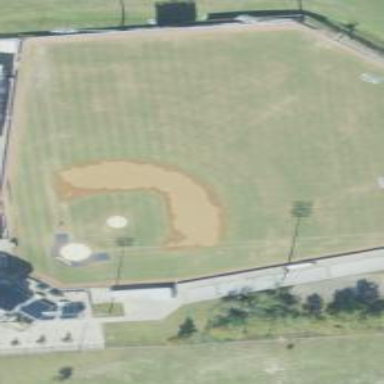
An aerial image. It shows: Baseball pitch for leisure land activities.